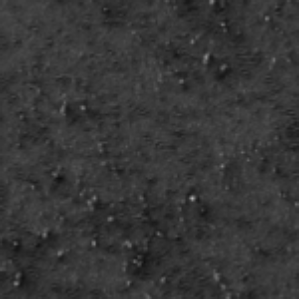
Label: frost